Question:
Above is a screen cap of my schema.
The visits table has a list of personal ID numbers and ICD is a list of codes that pertain to a certain person. You can see from the junction table that there's a many-to-many relationship between Visits and ICDTable. I'm trying to make a query that allows a person to type in two records in ICDTable and only return the Visit ID # if a person has both of them. I tried to amend this from a previous query I wrote but I can't figure out what's going on. The query doesn't 'fail' per se in that it allows me to search for some things, but it's obviously wrong. What am I missing? Gracias.
'''
SELECT Visits.ID, Inf.desc, Sore.desc
FROM tblKentuckyCounties
INNER JOIN
(
ICDTable AS Inf
INNER JOIN
(
(
(
Visits
INNER JOIN ICDTable AS InfVisits
ON Visits.ID=InfVisits.VisitsID
)
INNER JOIN ICDTable AS SoreVisits
ON Visits.ID=SoreVisits.ID
)
INNER JOIN ICDTable AS Sore
ON SoreVisits.ICD_IDFK=Sore.ID
) ON Inf.ID=Visits.ICD_IDFK
)
ON tblKentuckyCounties.ID=Visits.County
WHERE Inf.desc=[enter first term]
AND Sore.desc=[enter second term]
'''
thanks for edit.
Ok, so I found out what I needed to do. Below this text is the working query for anyone interested in how to do this sort of thing
'''
SELECT DISTINCT Visits.KHA_ID, Visits.totalCharges
FROM (Visits INNER JOIN (ICDTable INNER JOIN ICDVisitsJxn ON ICDTable.ICD9ID = ICDVisitsJxn.ICD_IDFK) ON Visits.ID = ICDVisitsJxn.VisitsIDFK) INNER JOIN (ICDTable AS ICDTable_1 INNER JOIN ICDVisitsJxn AS ICDVisitsJxn_1 ON ICDTable_1.ICD9ID = ICDVisitsJxn_1.ICD_IDFK) ON Visits.ID = ICDVisitsJxn_1.VisitsIDFK
WHERE (((ICDTable.Description) Like [enter term]) AND ((ICDTable_1.Description) Like [enter another term]));
'''
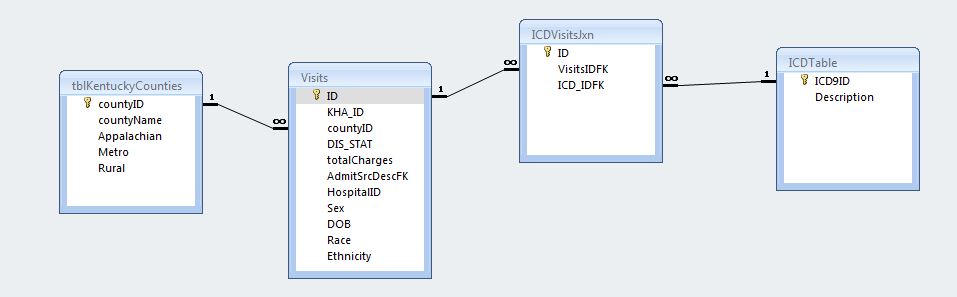
Answer: You could divide your query into a subquery containing only ICDVisits and ICDtable (1). In a new query you then join Visits with this subquery twice (2).
(1)
'''
SELECT ICDTable.Description, ICDVisits.VisitsIDFK
FROM ICDTable INNER JOIN ICDVisits ON ICDTable.ICD9ID = ICDVisits.ICD_IDFK;
'''
(2)
'''
SELECT Visits.ID
FROM query1 INNER JOIN (query2 INNER JOIN Visits ON query2.VisitsIDFK = Visits.ID) ON
query1.VisitsIDFK = Visits.ID
WHERE (((query1.Description) Like 'a') AND ((query2.Description) Like 'b'));
'''
(Query 1 & 2 being the join of ICDVisits and ICDTable).
Forgot to mention it: You don't have to use the ID field inside ICDVisitsJxn as a primary key, you could just make the fields VisitsIDFK and ICD_IDFK the primary key. This would avoid duplicated entries.
Query 1 & 2 (being the same obviously):

Combined Query: